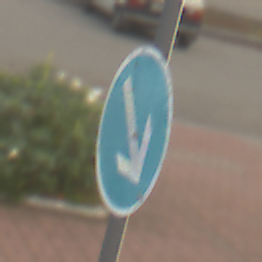
Verkehrszeichen: VorgeschriebeneVorbeifahrtRechts
Umgebung: Outdoor, Suburban
Tageszeit: MorningAfternoon
Wetter: Overcast
Licht: Natural
Jahreszeit: NotSpecified
Kontrast: LowContrast